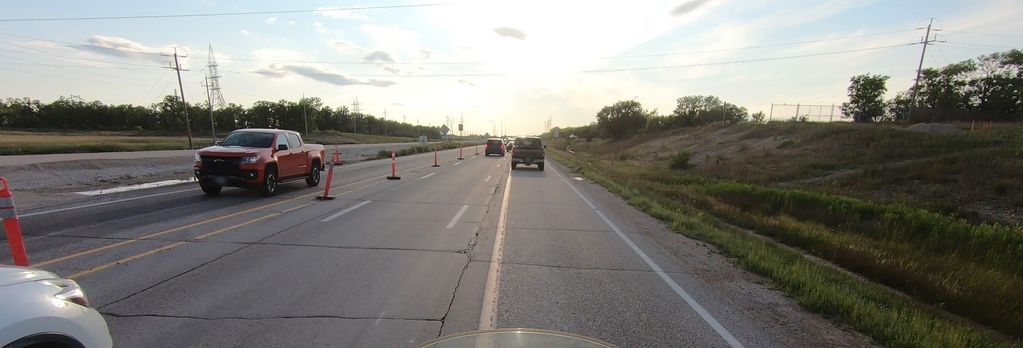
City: winnipeg